Field crop: maize
Growth stage: 2
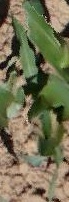
Species: maize